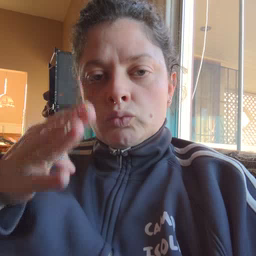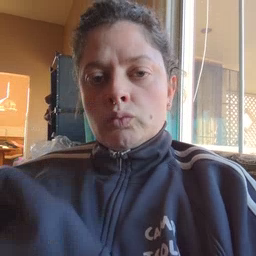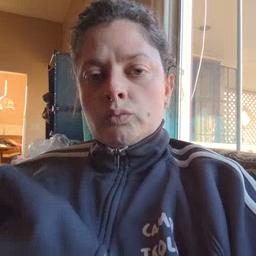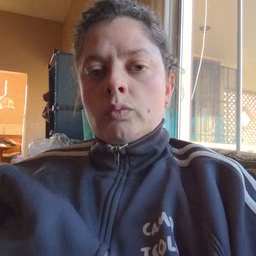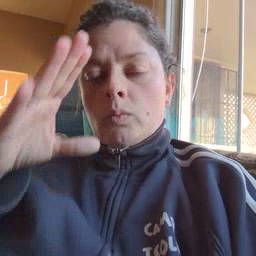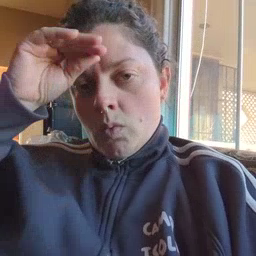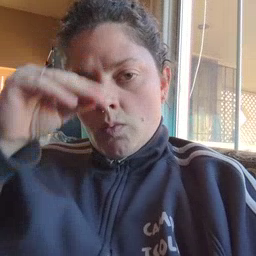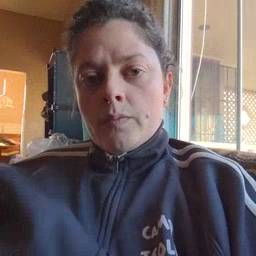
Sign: boy